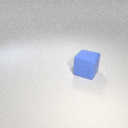
large blue rubber cube